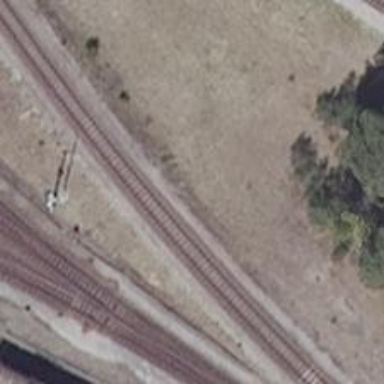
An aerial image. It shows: Rail yard with electrified contact lines for the railway.